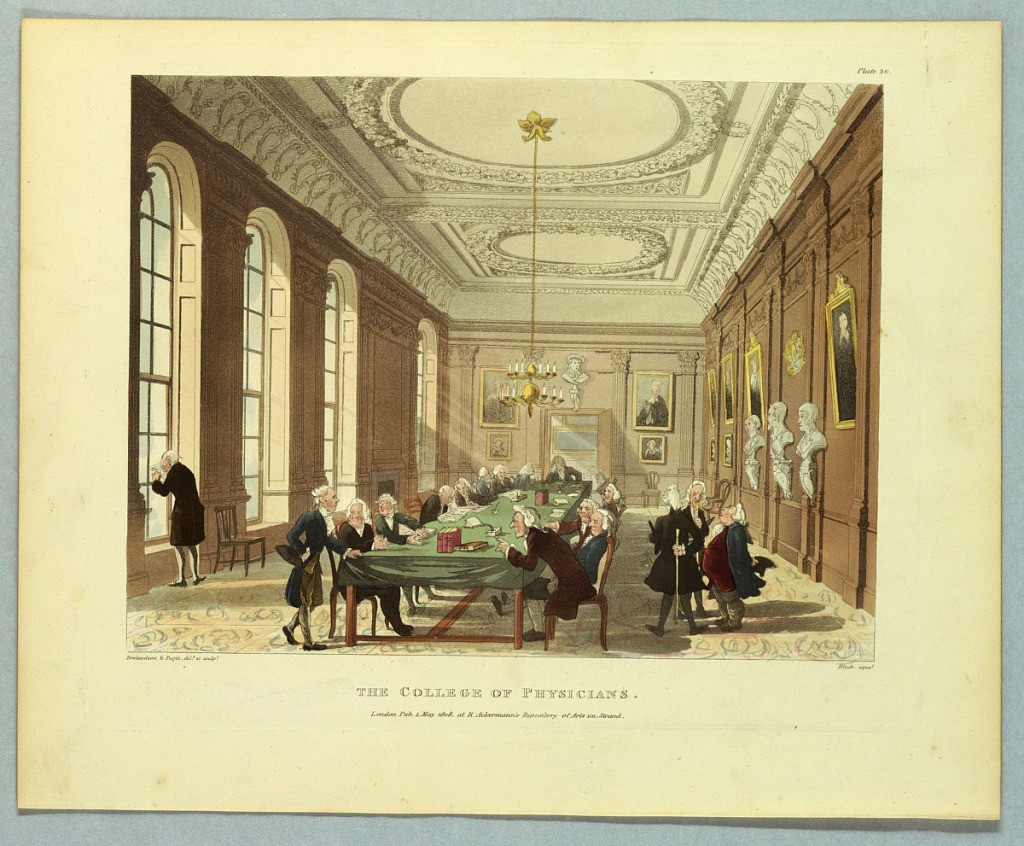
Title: The College of Physicians, from "Ackermann's Repository"
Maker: Thomas Rowlandson, British, 1756–1827
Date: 1808
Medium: Aquatint, brush and watercolors on paper
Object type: Print
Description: Men in wigs sitting and standing around a long table, center, in a large formal meeting room. Title, artists', and publisher's names below.